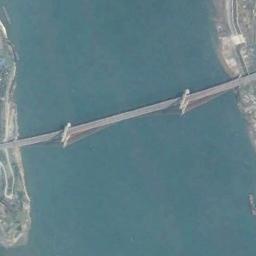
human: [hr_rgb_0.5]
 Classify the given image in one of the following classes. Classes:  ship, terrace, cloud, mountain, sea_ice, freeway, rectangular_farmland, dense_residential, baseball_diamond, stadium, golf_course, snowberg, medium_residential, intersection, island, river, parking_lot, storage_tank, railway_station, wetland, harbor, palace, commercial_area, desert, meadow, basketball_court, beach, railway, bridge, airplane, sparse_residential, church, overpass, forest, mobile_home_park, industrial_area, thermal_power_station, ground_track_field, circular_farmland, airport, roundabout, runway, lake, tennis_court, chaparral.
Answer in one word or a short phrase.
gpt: bridge